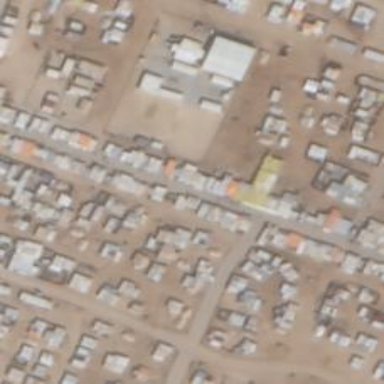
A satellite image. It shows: Building housing shop.